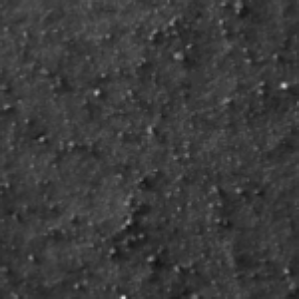
Label: frost